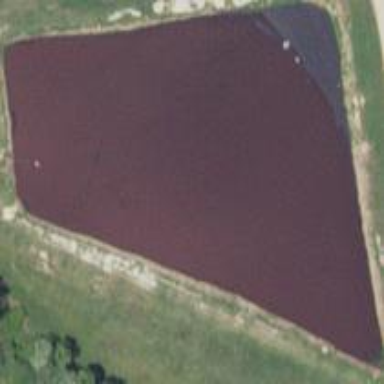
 creating natural and serene environment."